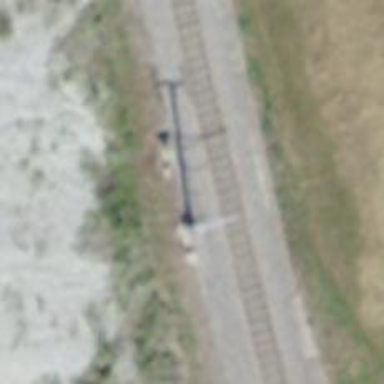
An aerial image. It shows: Catenary mast for power lines.